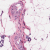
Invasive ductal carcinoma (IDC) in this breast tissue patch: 0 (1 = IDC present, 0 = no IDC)